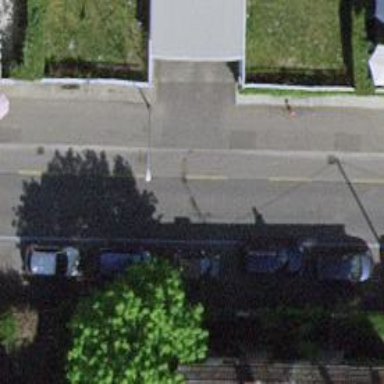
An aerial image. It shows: Asphalt residential road with opposite lane cycleway.